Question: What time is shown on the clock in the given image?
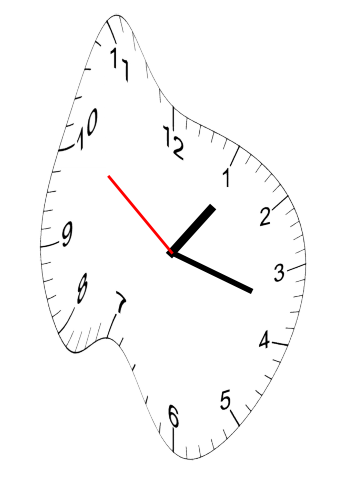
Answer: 01:17:51